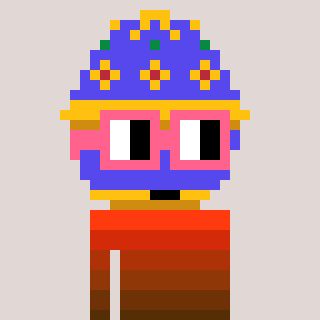
a pixel art character with square pink glasses, a faberge-shaped head and a foggrey-colored body on a warm background